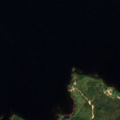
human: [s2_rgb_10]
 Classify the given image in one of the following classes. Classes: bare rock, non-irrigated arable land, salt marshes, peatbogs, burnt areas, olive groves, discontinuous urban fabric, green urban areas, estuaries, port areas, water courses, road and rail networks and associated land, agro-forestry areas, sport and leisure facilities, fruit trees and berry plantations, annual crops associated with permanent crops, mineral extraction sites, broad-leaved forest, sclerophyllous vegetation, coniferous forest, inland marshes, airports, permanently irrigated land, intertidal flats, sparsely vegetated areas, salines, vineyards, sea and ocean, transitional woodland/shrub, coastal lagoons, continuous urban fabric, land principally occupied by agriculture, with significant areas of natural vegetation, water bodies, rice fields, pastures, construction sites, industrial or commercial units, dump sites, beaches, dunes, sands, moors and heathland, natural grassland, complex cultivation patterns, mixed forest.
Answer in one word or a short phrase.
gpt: mixed forest, water bodies